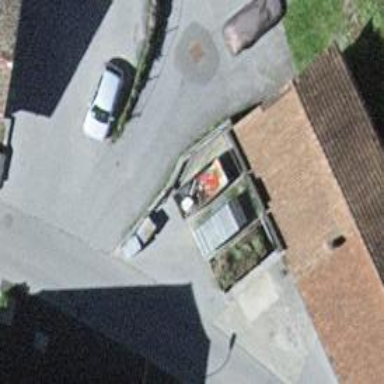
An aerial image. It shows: Recycling container at amenity designated for recycling.